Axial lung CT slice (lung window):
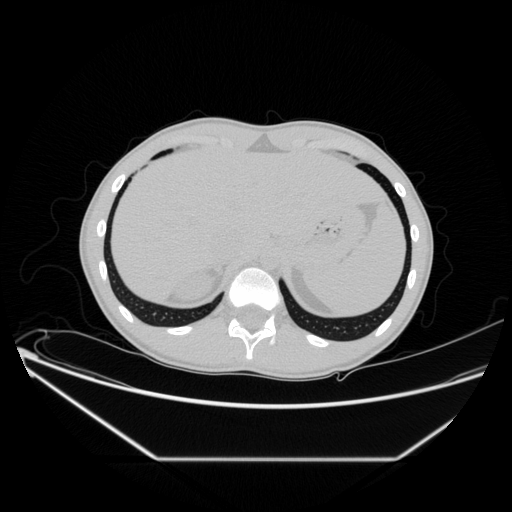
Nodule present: no